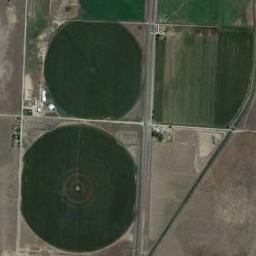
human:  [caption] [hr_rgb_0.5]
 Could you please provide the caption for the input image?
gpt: Two dark green circular farmlands are surrounded by some other shapes of farmlands .

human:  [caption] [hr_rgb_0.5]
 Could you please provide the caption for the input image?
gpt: Two circular green fields of different sizes .

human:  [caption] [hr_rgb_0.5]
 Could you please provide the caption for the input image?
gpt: There are many round farms .

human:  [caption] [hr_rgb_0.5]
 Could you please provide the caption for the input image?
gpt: Two green circle farmland are in the bare land .

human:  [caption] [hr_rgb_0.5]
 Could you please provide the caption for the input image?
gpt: There are two circular farmlands of different sizes side by side .